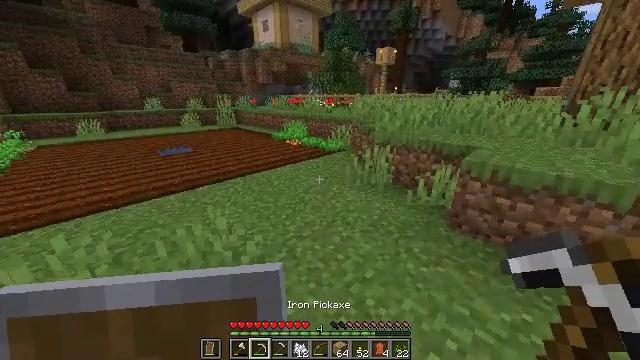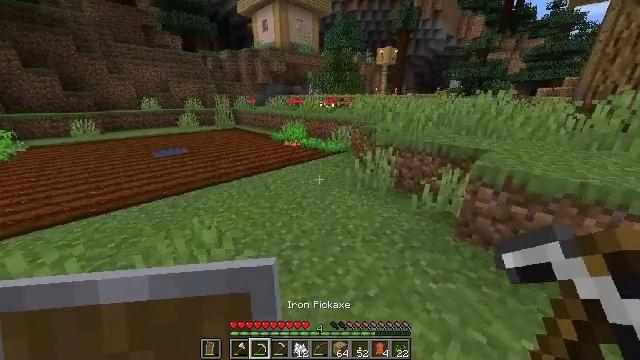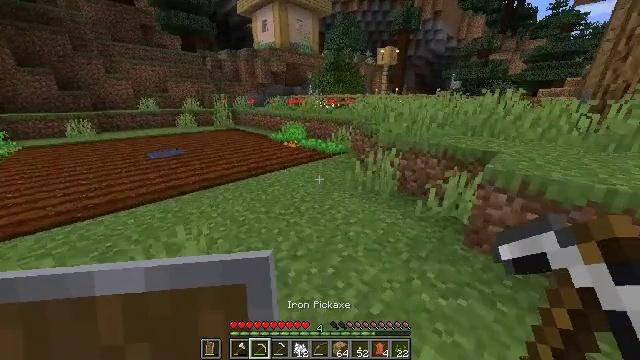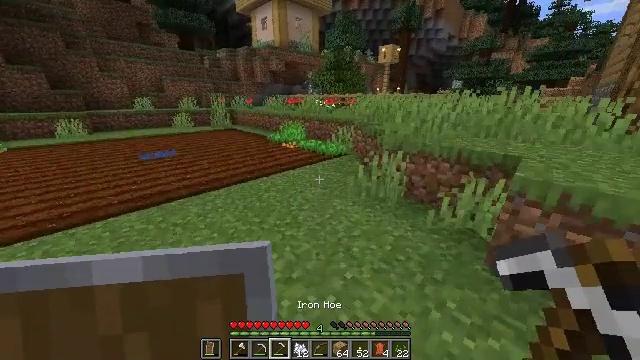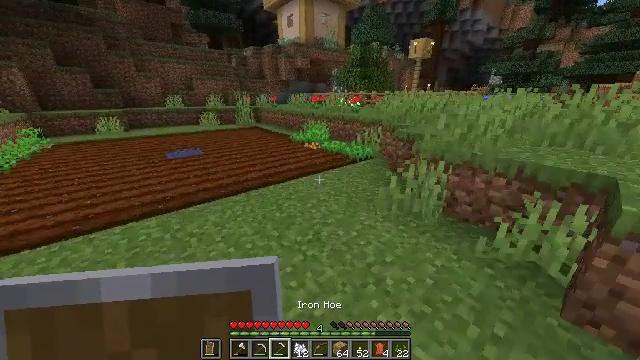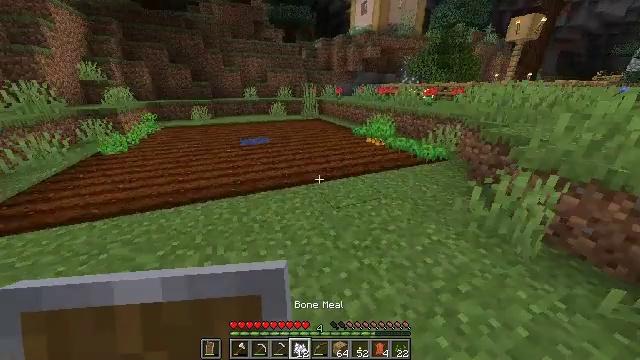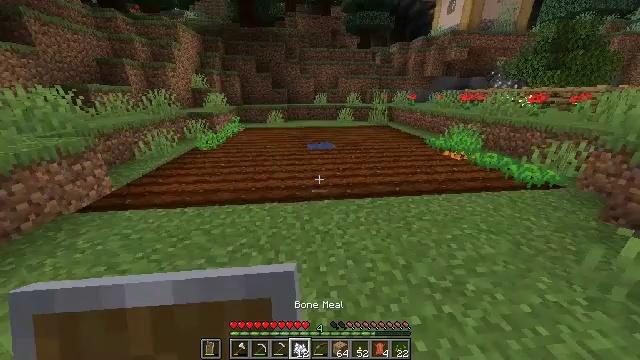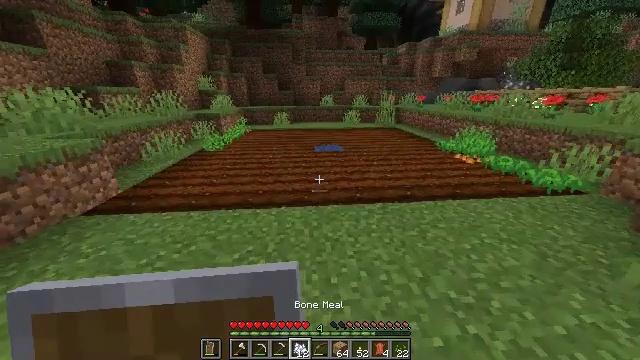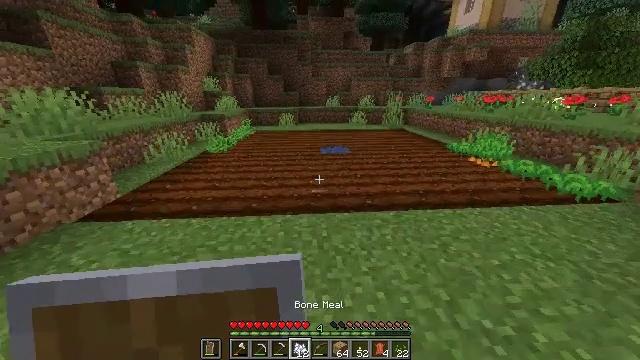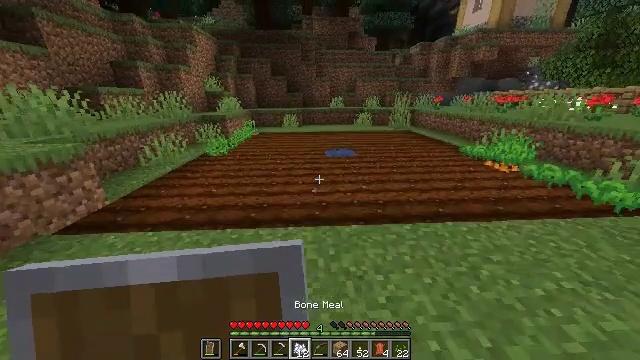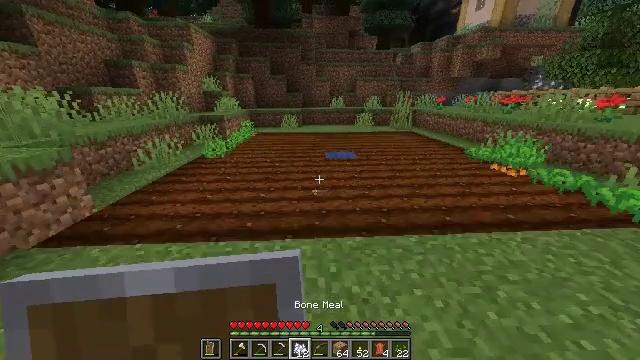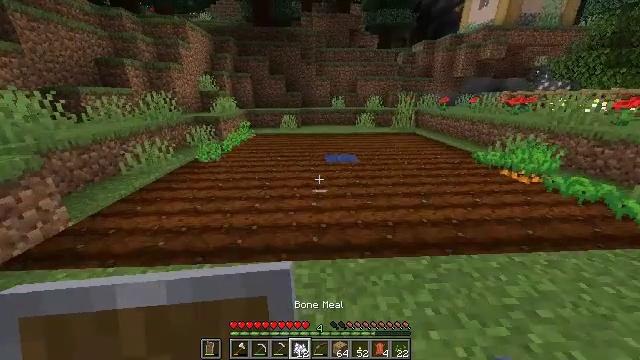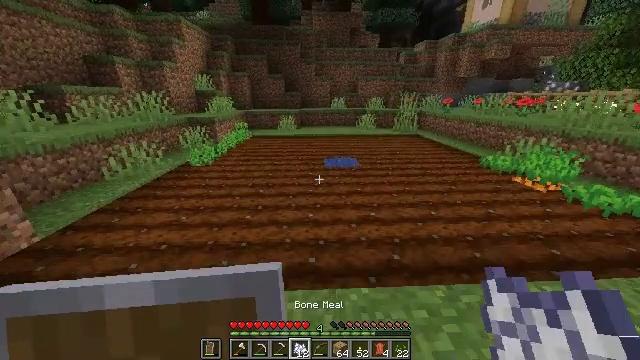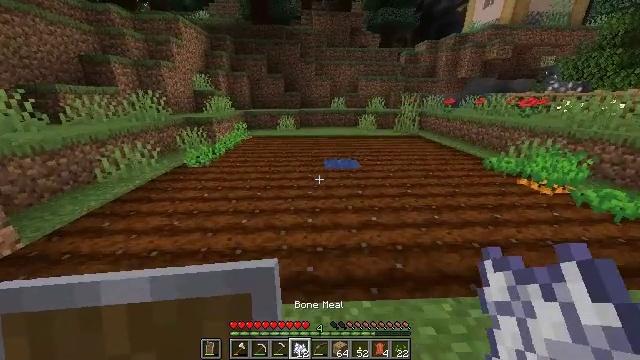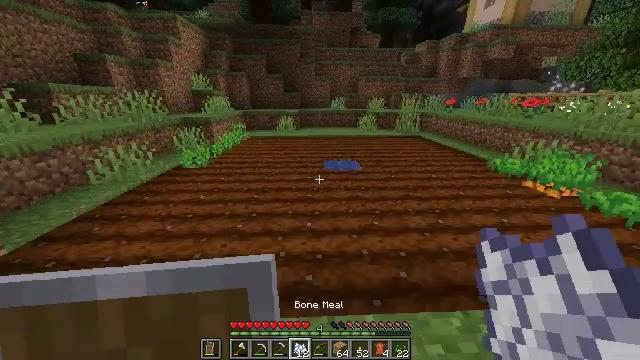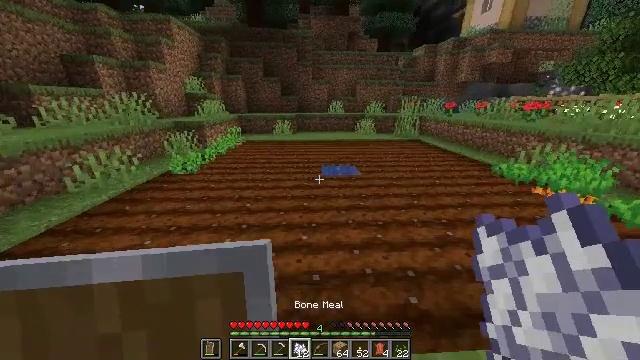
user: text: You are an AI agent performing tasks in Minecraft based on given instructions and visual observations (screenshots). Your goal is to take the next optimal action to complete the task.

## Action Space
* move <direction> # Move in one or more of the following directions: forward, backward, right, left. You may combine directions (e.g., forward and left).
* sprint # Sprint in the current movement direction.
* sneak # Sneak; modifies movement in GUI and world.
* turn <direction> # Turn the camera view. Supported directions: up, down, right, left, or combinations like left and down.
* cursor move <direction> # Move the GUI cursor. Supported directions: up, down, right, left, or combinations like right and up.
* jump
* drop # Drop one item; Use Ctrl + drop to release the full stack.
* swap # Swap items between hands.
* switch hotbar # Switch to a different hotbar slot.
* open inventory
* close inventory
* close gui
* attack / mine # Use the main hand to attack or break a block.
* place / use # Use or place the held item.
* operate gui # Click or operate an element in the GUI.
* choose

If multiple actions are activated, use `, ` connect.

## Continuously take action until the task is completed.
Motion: motion action
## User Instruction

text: Retrieve carrots by attacking the plant.
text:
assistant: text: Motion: move forward, sprint
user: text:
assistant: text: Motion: move forward, sprint
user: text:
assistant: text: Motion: move forward, sprint
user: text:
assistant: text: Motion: move forward and move left, sprint, turn left
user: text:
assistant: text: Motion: move forward and move left, sprint, turn left and down
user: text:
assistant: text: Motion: move forward and move left, sprint, turn left and up
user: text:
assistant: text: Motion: move forward, sprint, turn left
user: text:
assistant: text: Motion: move forward, sprint, turn left
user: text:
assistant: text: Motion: move forward, sprint
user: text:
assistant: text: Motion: move forward, sprint
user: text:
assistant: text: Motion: move forward, sprint
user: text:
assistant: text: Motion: move forward, sprint
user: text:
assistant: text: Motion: move forward, sprint
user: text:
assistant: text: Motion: move forward, sprint
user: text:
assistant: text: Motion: move forward, sprint
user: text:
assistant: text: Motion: move forward, sprint, turn right and up
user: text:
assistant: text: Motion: move forward, sprint, turn right and up
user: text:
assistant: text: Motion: move forward, sprint, turn right
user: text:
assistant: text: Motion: move forward, sprint, turn right
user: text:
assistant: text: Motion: move forward, sprint, turn right and down
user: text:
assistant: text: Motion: move forward, turn right and down
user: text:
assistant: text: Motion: move forward, turn right and down
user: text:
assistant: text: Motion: move forward, turn right and down
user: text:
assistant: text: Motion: move forward, turn right
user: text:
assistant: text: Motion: turn right
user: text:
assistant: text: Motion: no_op
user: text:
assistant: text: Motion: no_op
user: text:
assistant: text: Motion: no_op
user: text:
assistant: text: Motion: no_op
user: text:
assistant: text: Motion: no_op